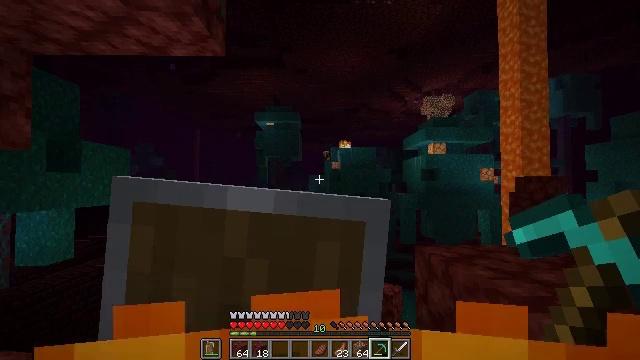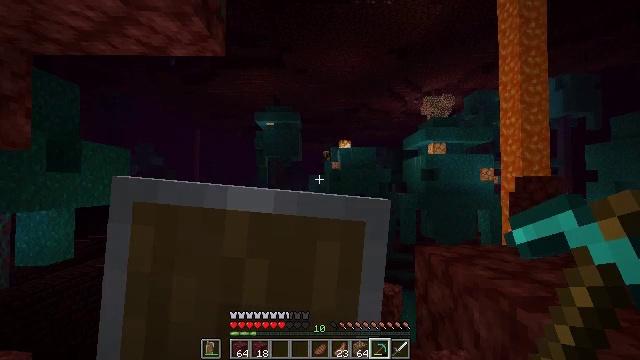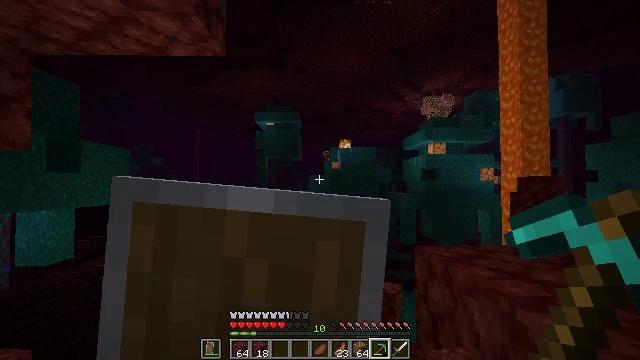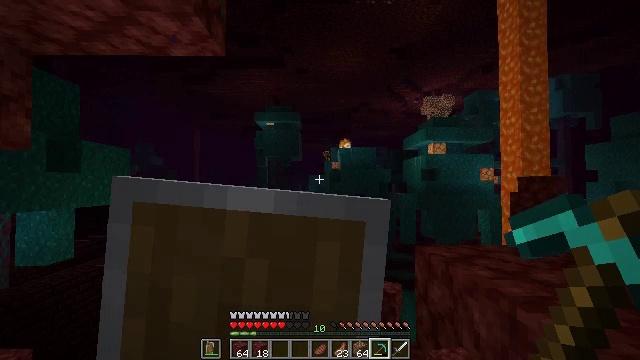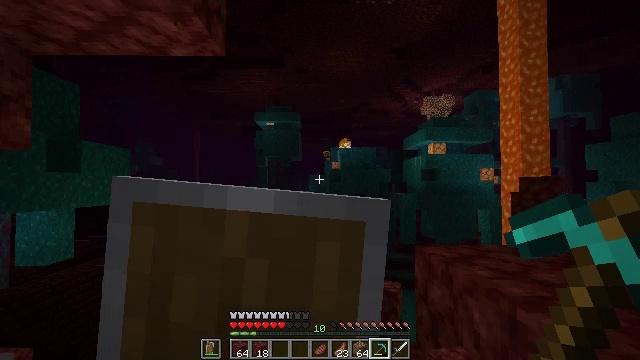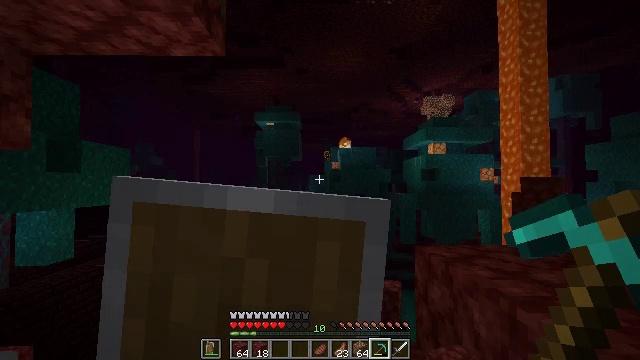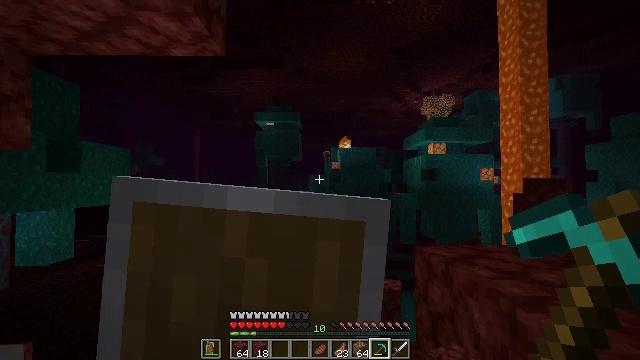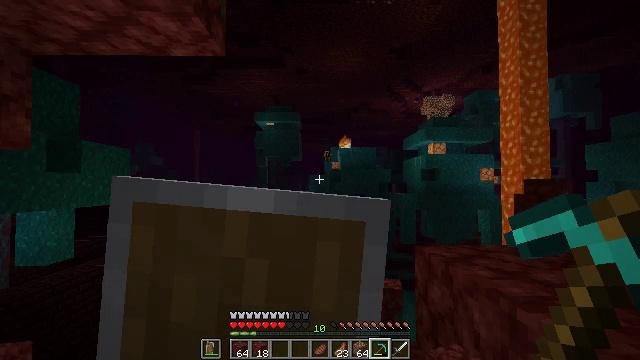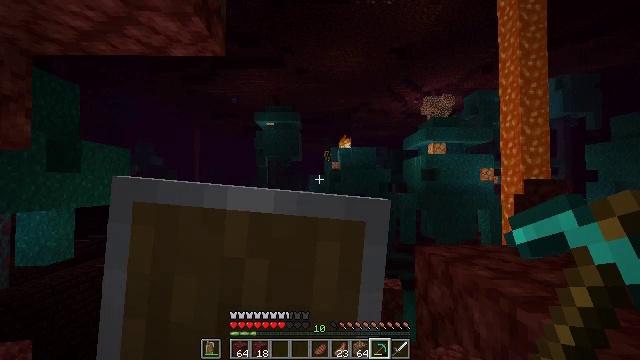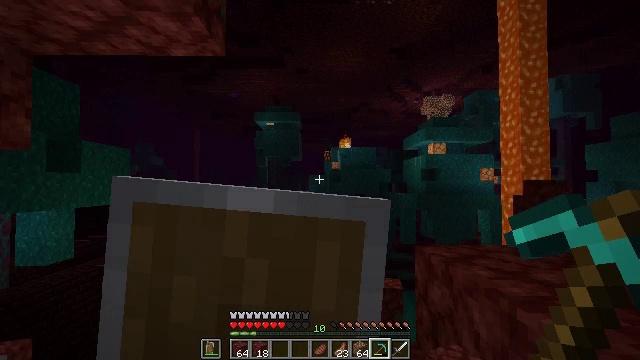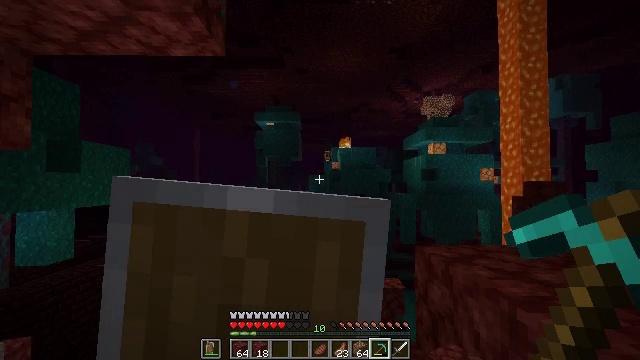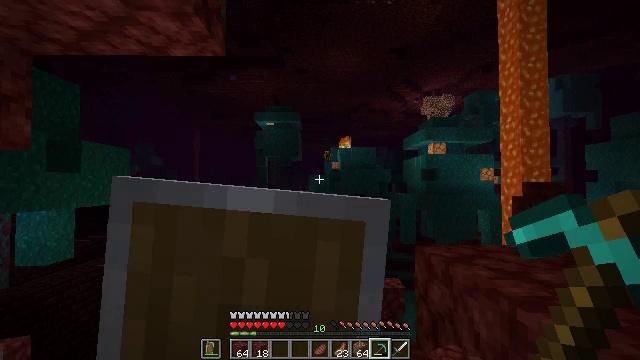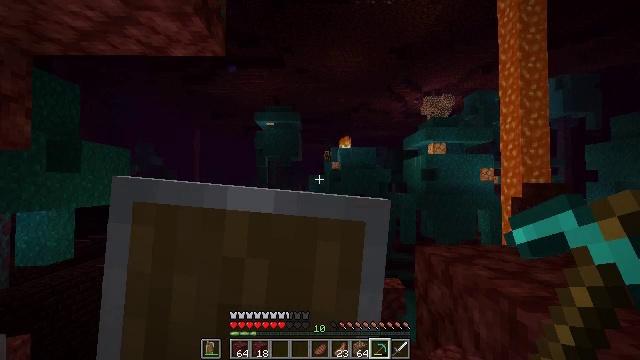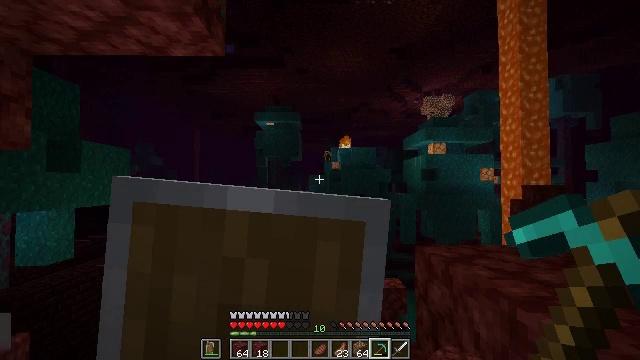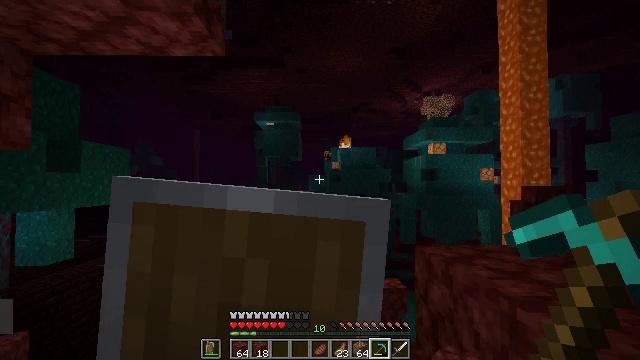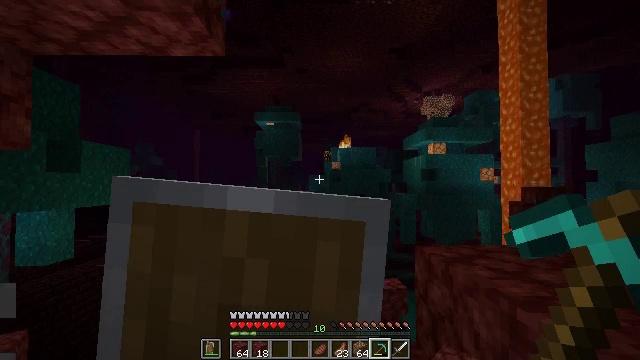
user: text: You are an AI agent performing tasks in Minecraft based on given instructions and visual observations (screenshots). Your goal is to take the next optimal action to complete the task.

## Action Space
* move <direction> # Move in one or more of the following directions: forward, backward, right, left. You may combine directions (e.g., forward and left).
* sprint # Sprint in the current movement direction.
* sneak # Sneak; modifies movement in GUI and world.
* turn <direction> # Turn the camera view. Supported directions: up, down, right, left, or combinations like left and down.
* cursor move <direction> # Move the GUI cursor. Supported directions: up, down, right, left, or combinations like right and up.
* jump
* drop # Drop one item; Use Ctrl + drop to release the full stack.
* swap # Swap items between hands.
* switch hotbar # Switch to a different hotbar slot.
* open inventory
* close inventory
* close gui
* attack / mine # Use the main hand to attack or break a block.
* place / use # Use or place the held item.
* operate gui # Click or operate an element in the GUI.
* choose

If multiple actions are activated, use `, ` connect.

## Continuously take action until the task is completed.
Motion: motion action
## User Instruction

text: Remove the fire source.
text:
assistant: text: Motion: use / place
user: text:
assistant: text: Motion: use / place
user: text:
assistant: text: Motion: use / place
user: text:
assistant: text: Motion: use / place
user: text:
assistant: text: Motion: use / place
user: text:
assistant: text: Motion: use / place
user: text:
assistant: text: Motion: use / place
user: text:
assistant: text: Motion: use / place
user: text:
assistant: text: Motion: use / place
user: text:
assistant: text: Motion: use / place
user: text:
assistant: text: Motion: use / place
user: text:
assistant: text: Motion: use / place
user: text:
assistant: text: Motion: use / place
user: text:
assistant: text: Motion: use / place
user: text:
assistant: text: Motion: use / place
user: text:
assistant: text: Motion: use / place
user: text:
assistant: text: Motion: use / place
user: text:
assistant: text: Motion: use / place
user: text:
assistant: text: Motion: use / place
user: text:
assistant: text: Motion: use / place
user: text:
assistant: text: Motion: use / place
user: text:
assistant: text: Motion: use / place
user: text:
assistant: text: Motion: use / place
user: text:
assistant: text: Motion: use / place
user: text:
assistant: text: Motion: use / place
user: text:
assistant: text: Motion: use / place
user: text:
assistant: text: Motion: use / place
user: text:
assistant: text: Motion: use / place
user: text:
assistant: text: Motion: use / place
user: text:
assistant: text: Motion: use / place